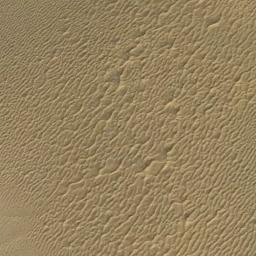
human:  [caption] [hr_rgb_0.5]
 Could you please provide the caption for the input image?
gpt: This is a yellow desert with wavy stripes .

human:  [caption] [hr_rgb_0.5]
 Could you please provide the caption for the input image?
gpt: There is a little grain in this desert .

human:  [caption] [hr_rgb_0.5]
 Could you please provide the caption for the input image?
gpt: The desert has yellow sand, Lots of ravines and small dunes .

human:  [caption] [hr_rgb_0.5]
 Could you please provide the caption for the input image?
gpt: The desert is full of white sand .

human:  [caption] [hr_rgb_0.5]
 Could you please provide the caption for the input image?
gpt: A yellow sandy desert with patterned stripes .